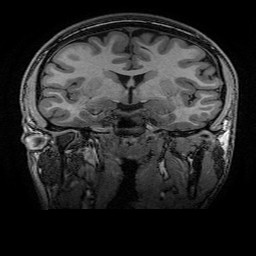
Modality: T1w
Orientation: sagittal
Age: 23
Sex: male
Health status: healthy
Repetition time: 2.53 s
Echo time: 0.0034 s